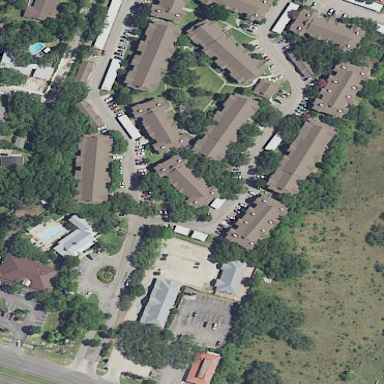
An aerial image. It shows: Residential area with apartments.